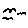
Label: bird